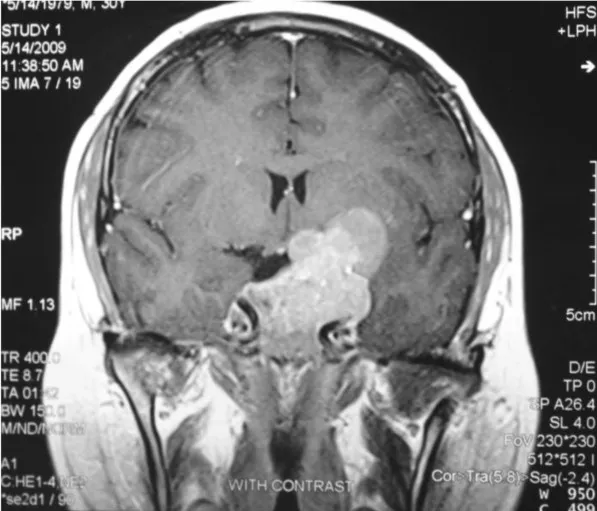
Huge macroprolactinoma with suprasellar invasion before treatment.
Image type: radiology (mri)